Explain the disparities between the first and second image.
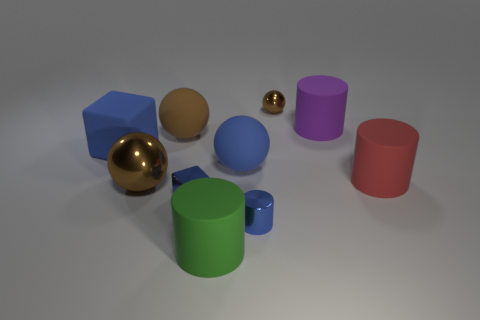
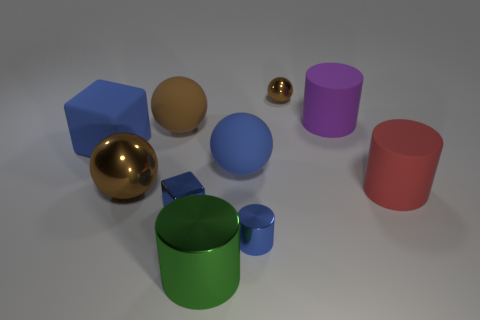
the big green rubber thing turned shiny
the green cylinder changed to shiny
the big green rubber cylinder in front of the red rubber cylinder became metallic
the large green matte thing turned metallic
the large green rubber cylinder in front of the red matte object became metallic
the large green rubber cylinder in front of the big red cylinder changed to shiny